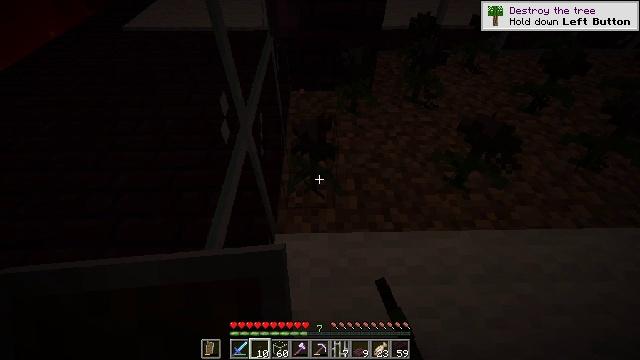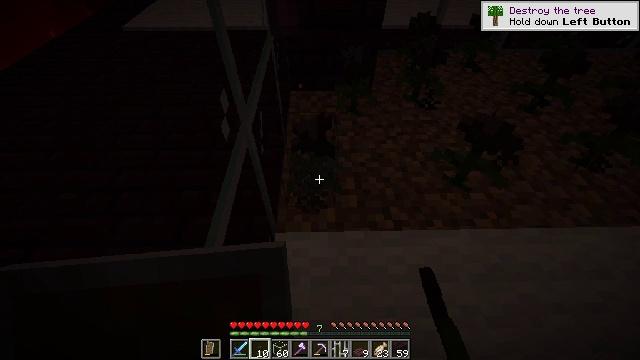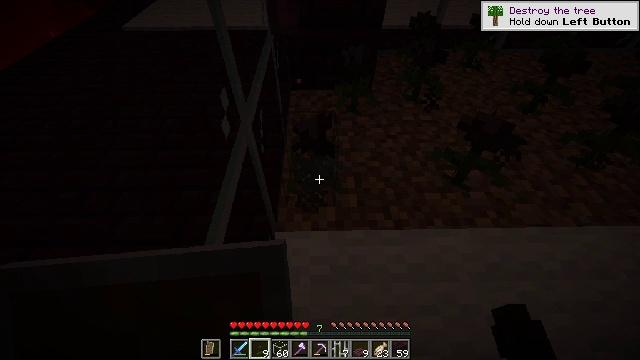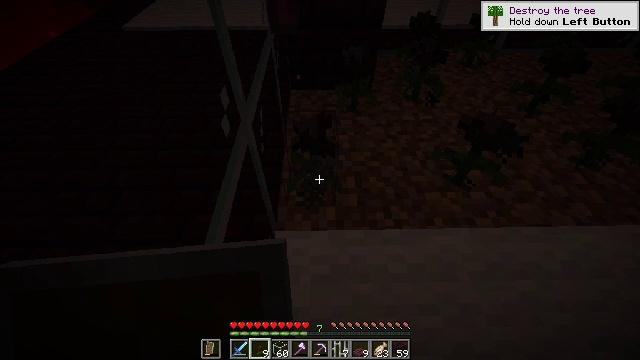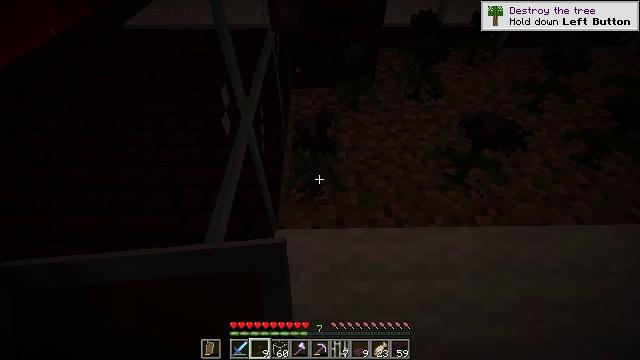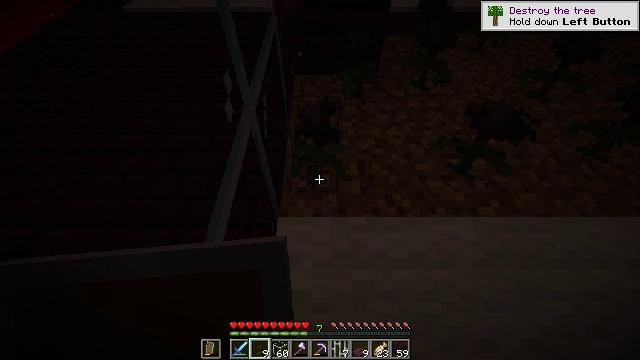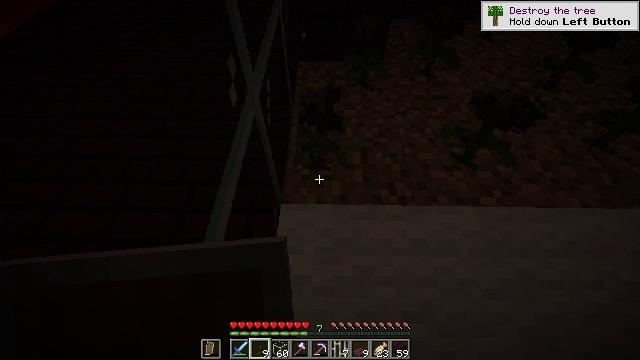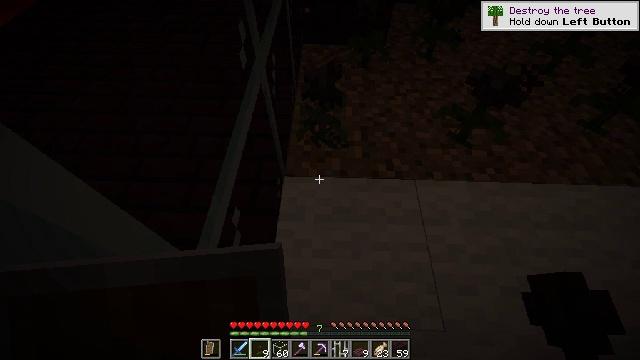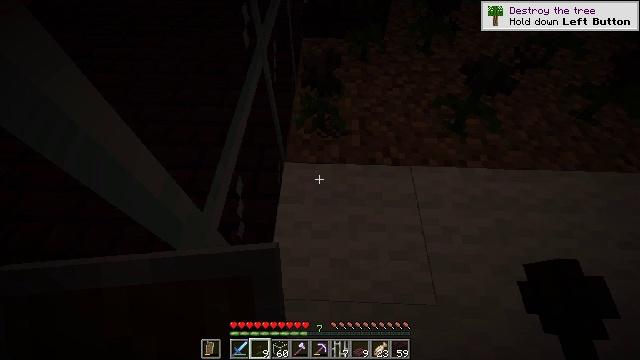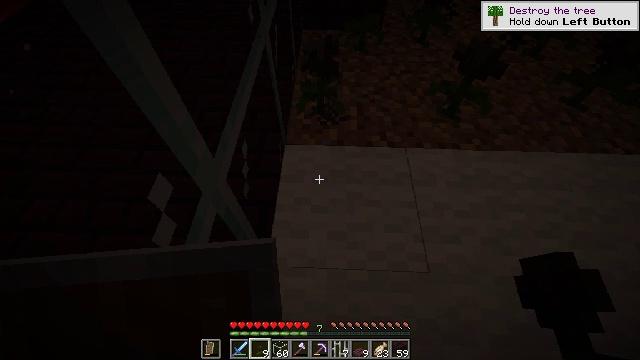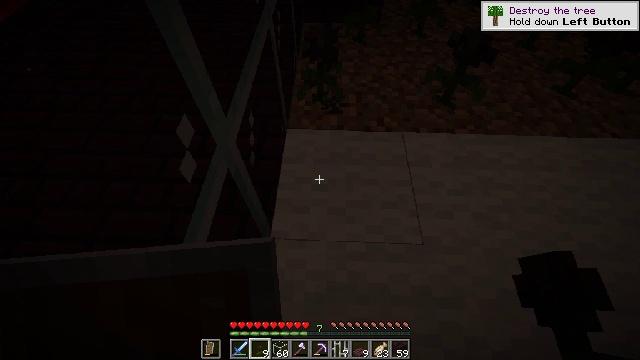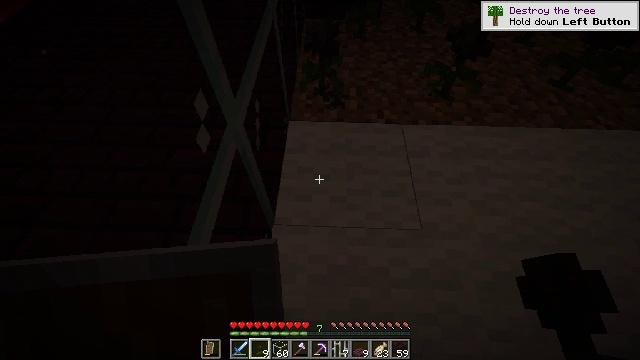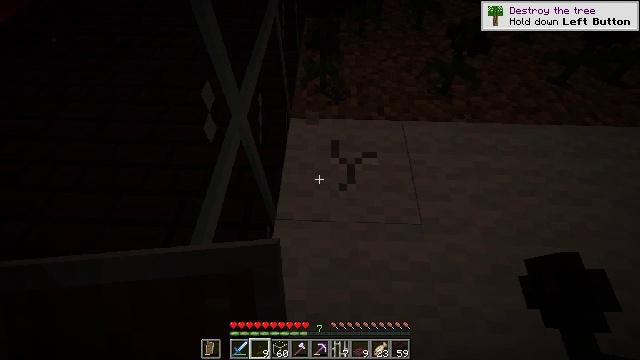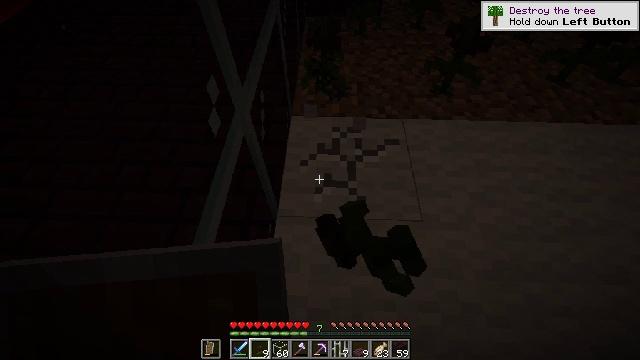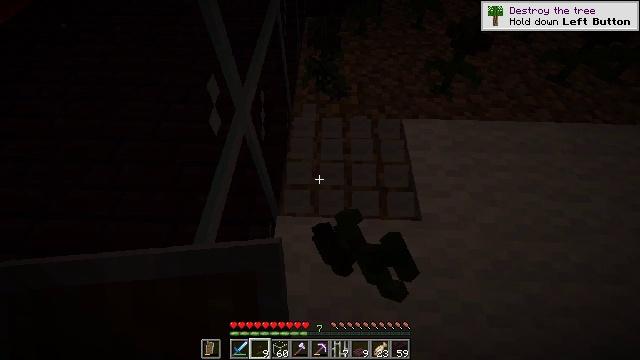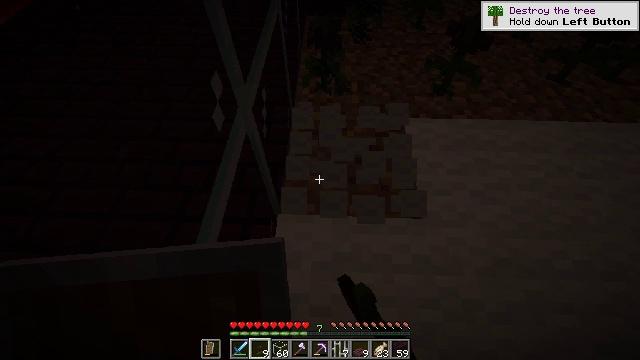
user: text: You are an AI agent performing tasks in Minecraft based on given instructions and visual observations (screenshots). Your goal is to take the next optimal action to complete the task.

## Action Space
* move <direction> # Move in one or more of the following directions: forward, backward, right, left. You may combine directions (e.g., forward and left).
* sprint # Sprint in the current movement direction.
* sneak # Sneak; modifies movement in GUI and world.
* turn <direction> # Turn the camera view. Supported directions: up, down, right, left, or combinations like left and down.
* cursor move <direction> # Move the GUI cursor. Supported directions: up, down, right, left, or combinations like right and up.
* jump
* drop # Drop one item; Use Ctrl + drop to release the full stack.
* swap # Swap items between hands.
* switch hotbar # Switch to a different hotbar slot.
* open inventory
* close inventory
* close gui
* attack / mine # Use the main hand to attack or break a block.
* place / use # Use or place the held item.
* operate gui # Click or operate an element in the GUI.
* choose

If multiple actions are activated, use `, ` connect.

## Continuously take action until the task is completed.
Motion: motion action
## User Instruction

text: Gather the white carpet for inventory.
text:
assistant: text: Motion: no_op
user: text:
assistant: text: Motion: no_op
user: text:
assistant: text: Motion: no_op
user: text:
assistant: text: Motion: no_op
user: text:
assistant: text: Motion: turn down
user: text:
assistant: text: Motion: move back, turn left and down
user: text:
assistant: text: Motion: move back, turn left and down
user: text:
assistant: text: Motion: move back
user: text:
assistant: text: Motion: move back
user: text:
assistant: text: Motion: no_op
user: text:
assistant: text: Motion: no_op
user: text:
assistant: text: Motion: attack / mine
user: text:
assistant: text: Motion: attack / mine
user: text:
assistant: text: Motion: attack / mine
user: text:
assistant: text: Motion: attack / mine
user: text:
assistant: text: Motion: move right, attack / mine
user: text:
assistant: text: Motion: move right, attack / mine
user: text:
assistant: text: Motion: move right, attack / mine
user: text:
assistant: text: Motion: move right, turn right, attack / mine
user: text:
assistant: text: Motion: move right, turn right and up, attack / mine
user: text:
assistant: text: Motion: turn right, attack / mine
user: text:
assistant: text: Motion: attack / mine
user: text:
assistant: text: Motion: attack / mine
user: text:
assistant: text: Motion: move right, attack / mine
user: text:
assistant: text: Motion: move right, attack / mine
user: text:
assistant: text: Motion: move right, attack / mine
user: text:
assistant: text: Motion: move right, attack / mine
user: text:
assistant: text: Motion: move right, attack / mine
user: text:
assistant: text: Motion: attack / mine
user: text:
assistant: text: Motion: turn left, attack / mine